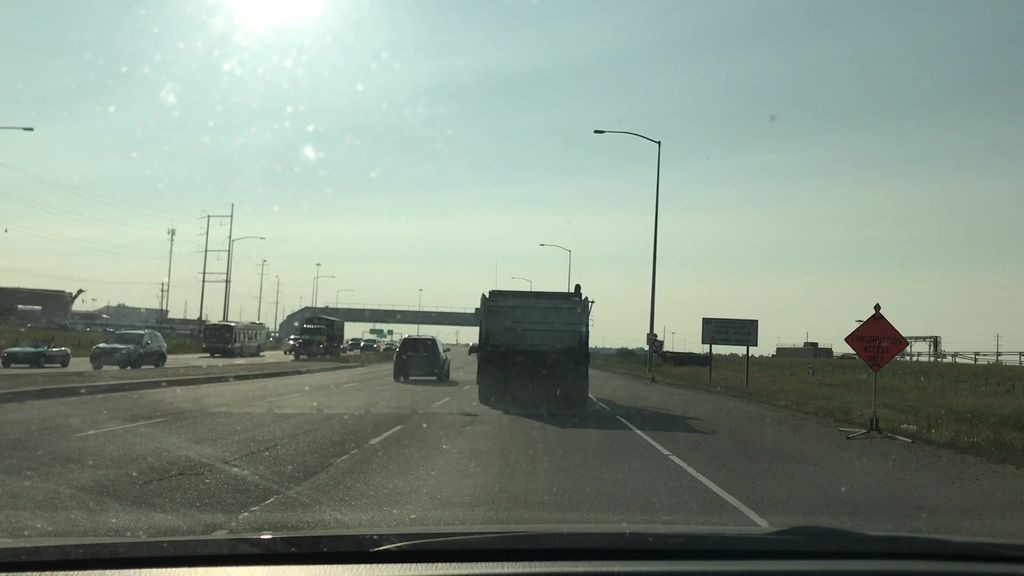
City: edmonton